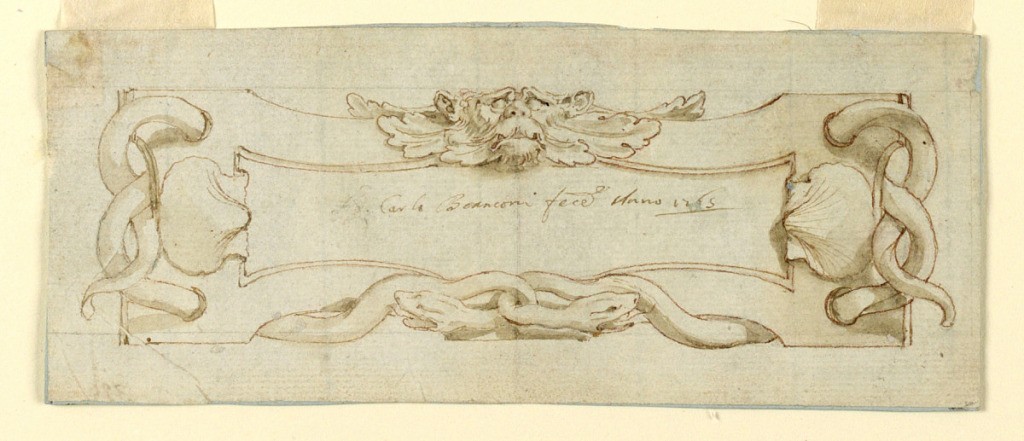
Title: Design for an escutcheon
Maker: Carlo Bianconi, Italian, 1732–1802
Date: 1765
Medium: Pen and sepia ink, brush and gray-brown watercolor, graphite on paper
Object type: Drawing
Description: Two snakes wind below and through holes at the sides of a scrollwork frame. Above at center is a foliated lion mask. Shells decorate the sides.